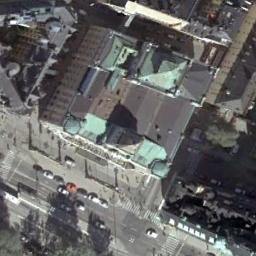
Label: church